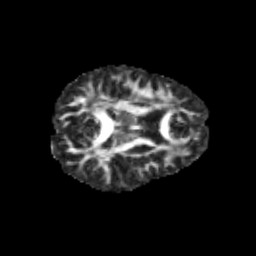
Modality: FA
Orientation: axial
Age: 11
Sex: female
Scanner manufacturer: siemens
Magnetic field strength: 3 T
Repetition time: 3.8 s
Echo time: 0.07 s